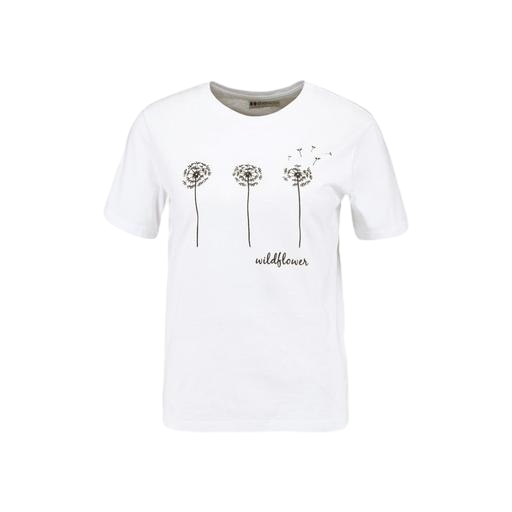
t-shirt wild print, white printed t-shirt, only white t-shirt, white background